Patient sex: F
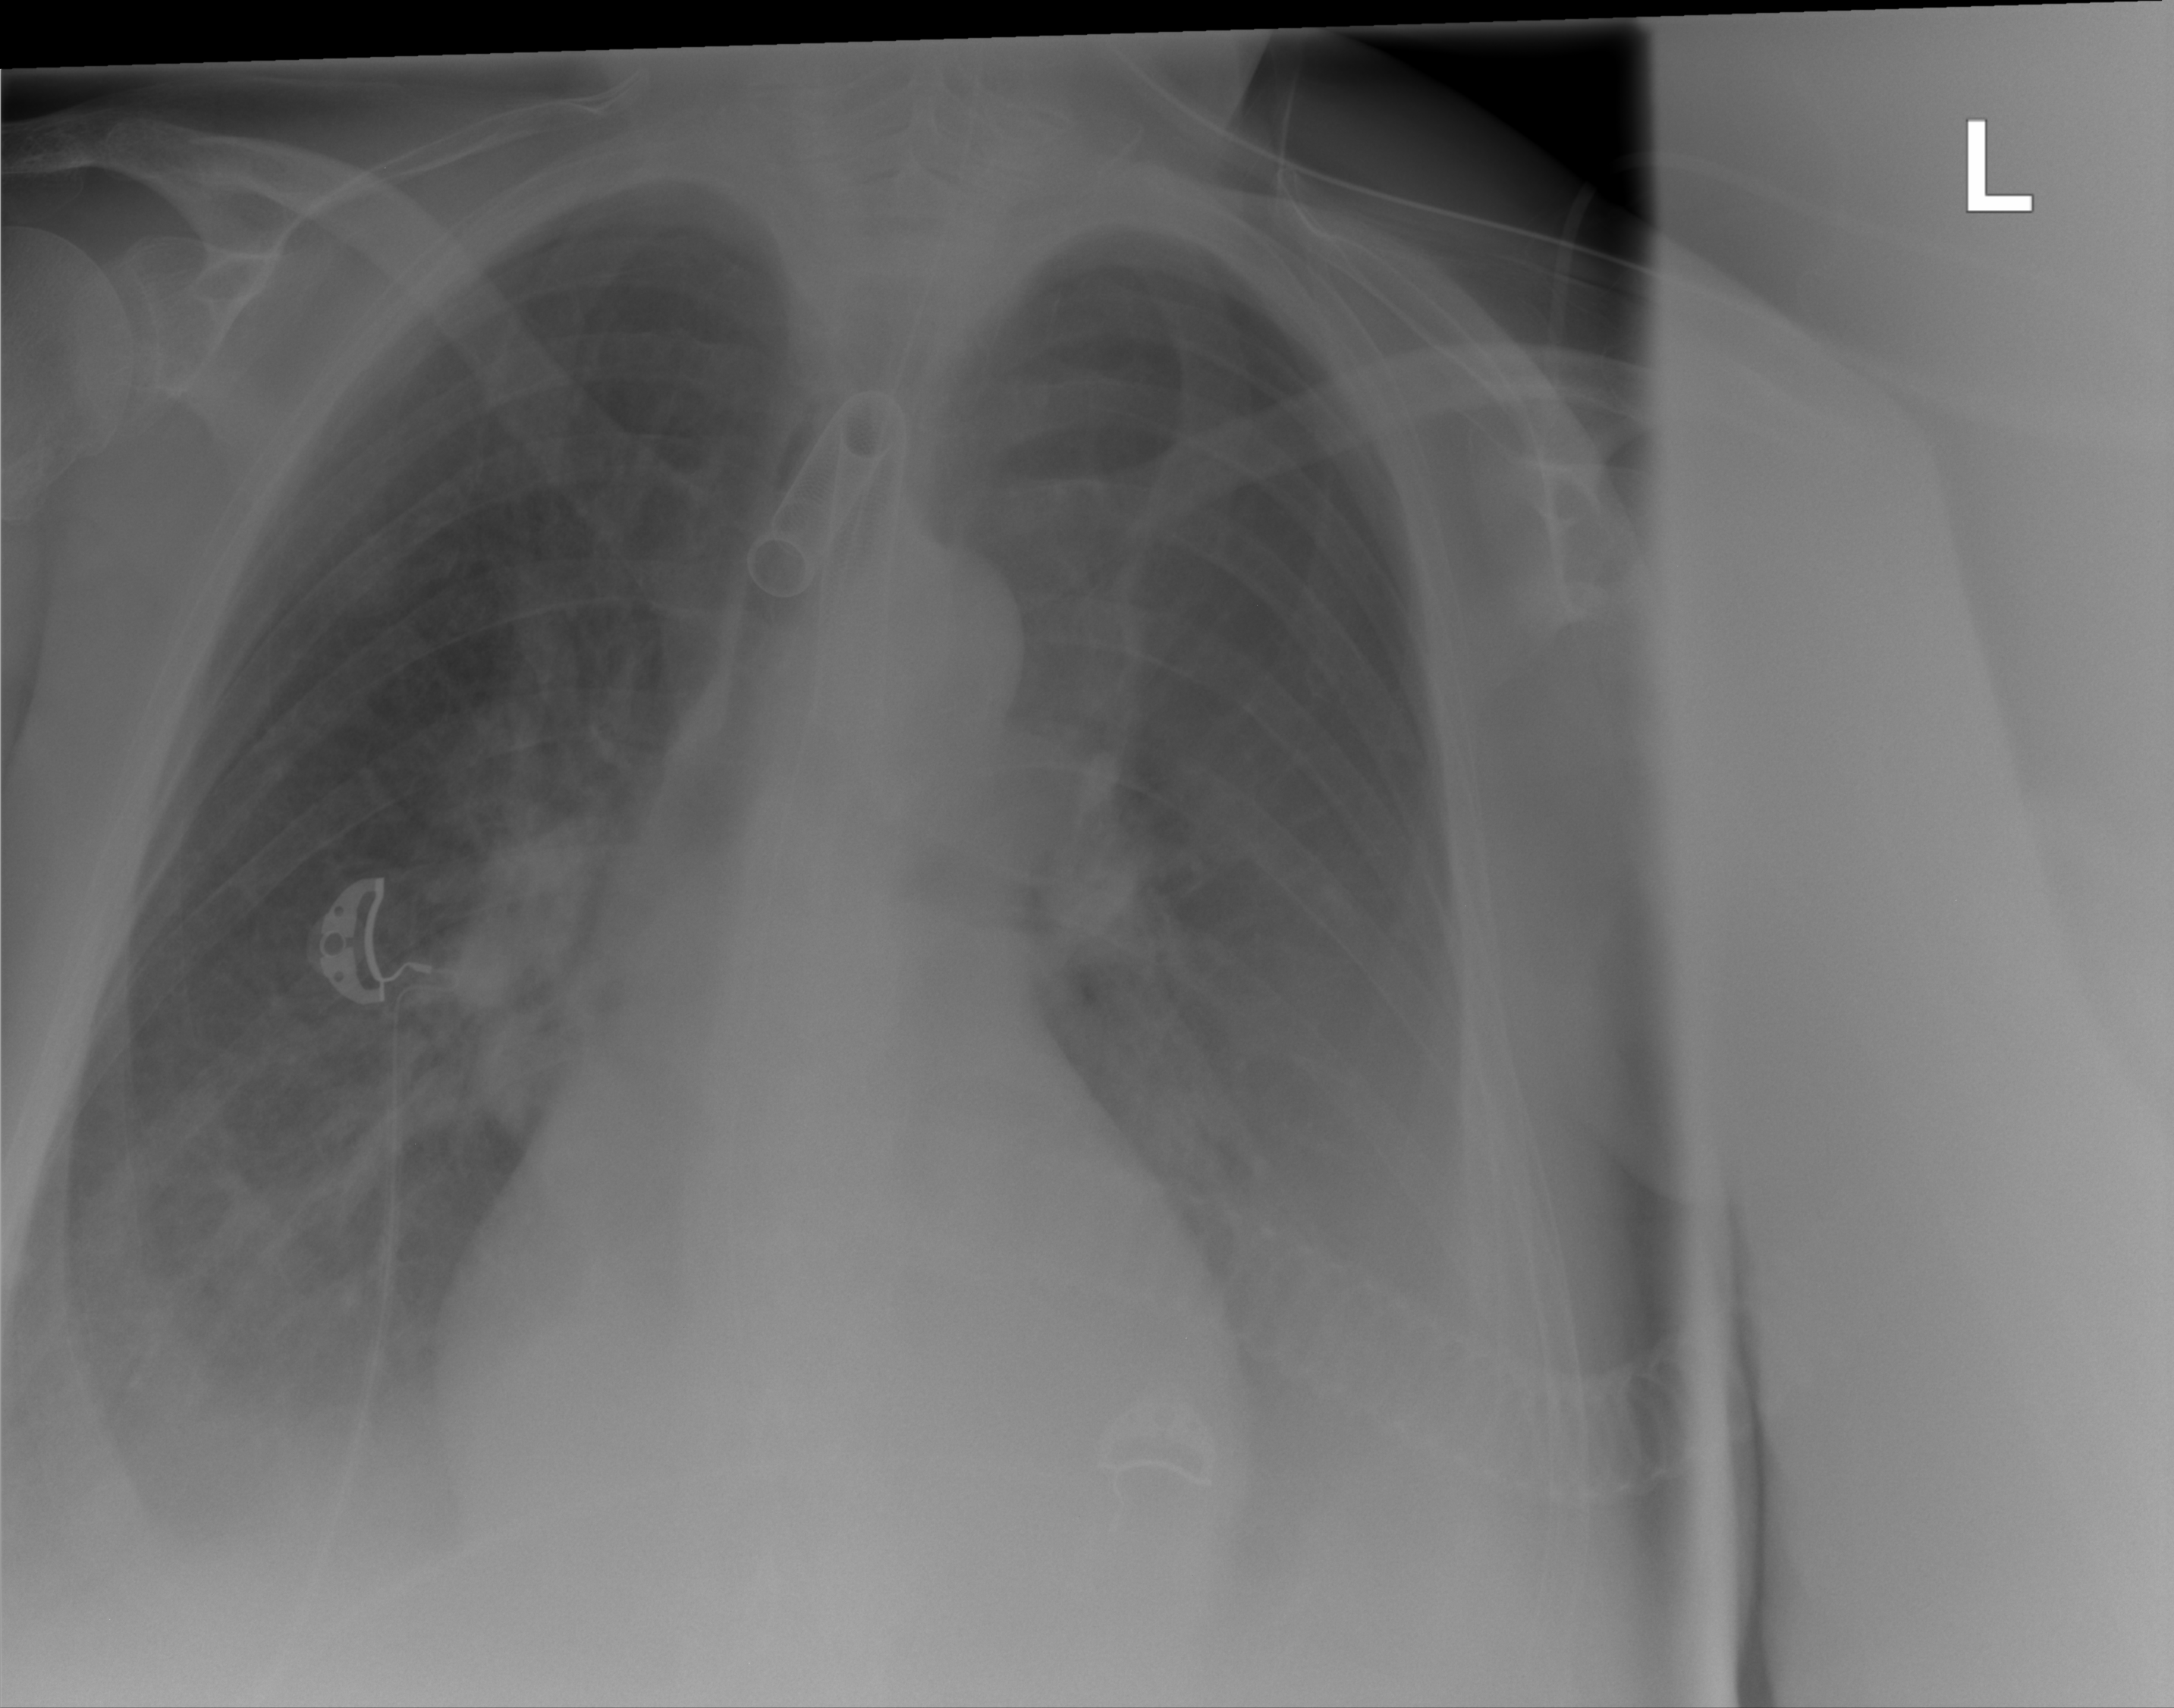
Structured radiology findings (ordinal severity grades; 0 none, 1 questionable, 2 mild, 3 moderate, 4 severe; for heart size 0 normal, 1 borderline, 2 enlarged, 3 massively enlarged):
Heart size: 0
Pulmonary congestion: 2
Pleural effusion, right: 2
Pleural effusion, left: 2
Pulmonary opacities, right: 0
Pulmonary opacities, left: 0
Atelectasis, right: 2
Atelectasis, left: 2